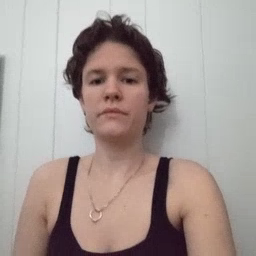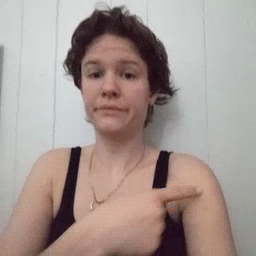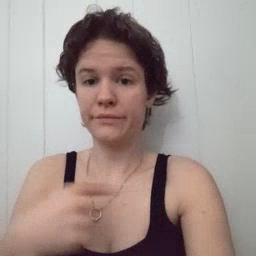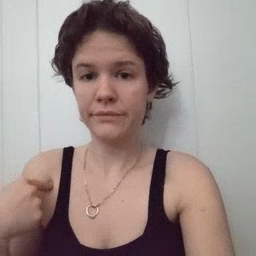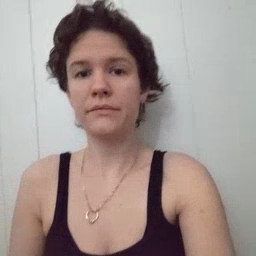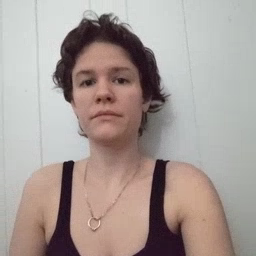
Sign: weus